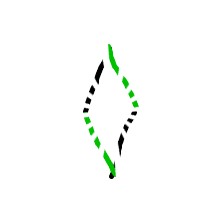
Shape: rhombus